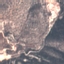
Land use / land cover class: HerbaceousVegetation